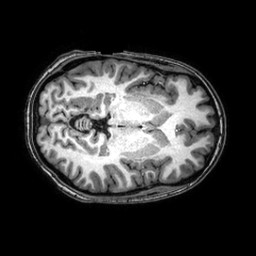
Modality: T1w
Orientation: axial
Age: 26
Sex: female